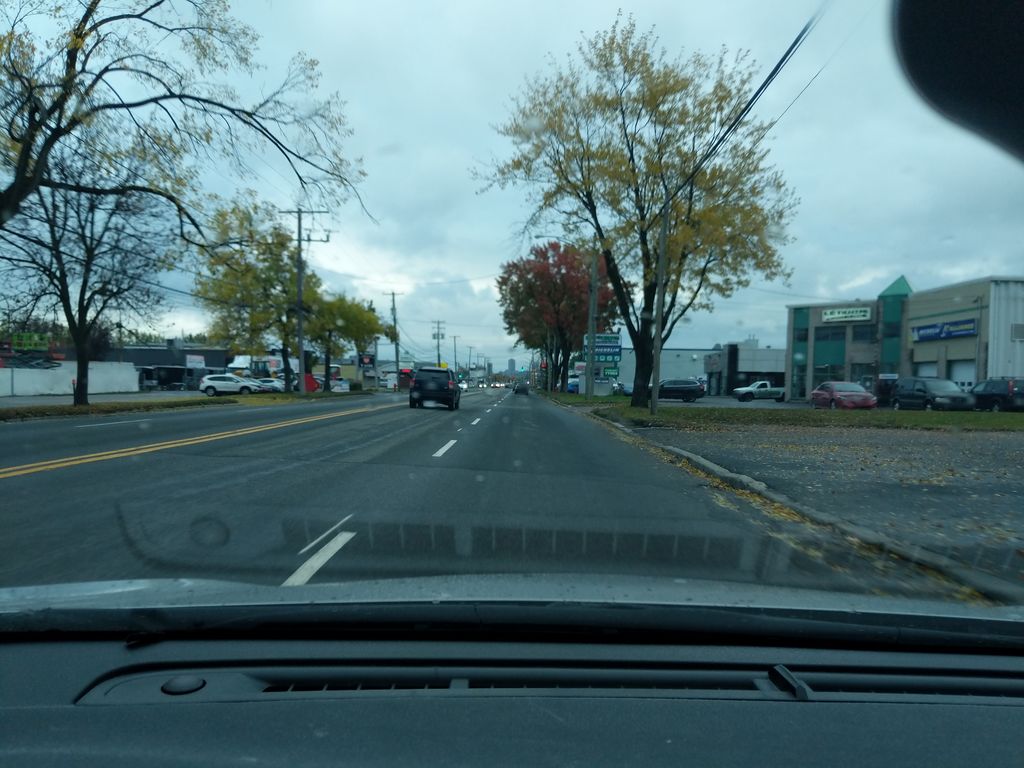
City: quebec_city